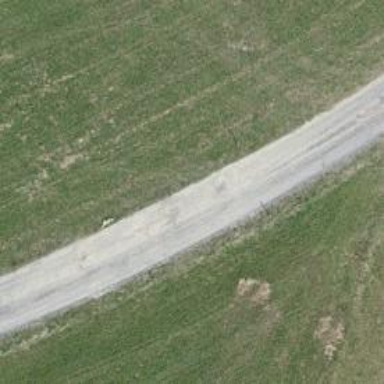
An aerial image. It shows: Unclassified road.